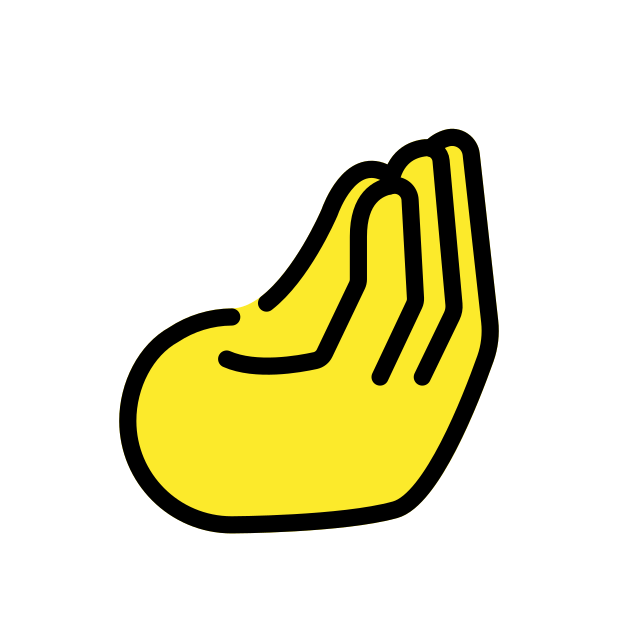
pinched fingers